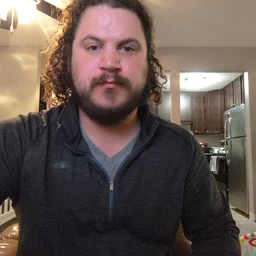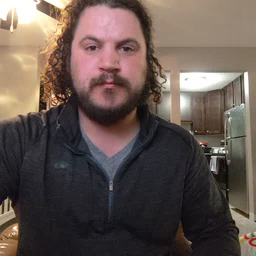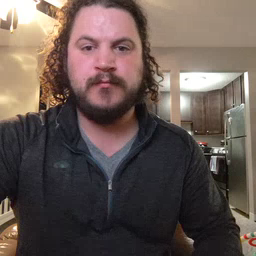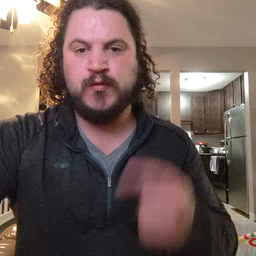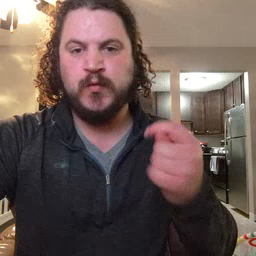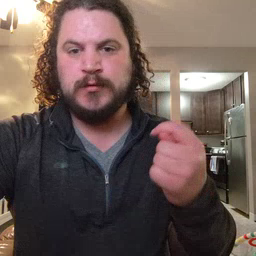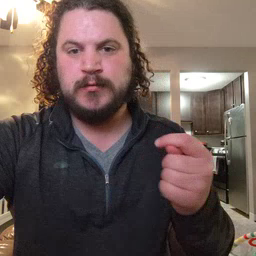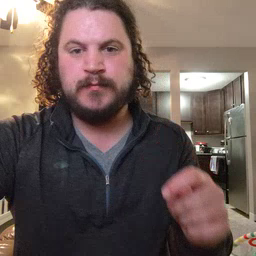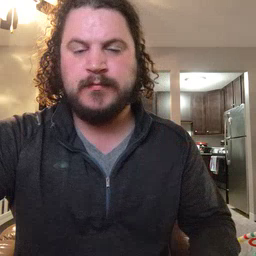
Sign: toy